Interaction volume radius: 10 \u00c5
Interaction volume height: 30 \u00c5
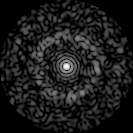
Disorder parameter: 0.8294